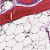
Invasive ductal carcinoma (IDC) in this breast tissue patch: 0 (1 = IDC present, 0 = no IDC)